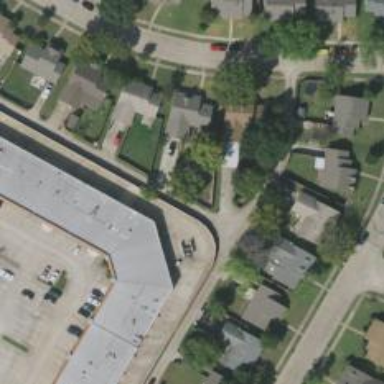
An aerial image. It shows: Alley classified as service road.